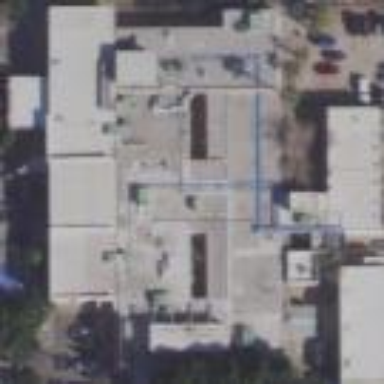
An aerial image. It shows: Hospital building.